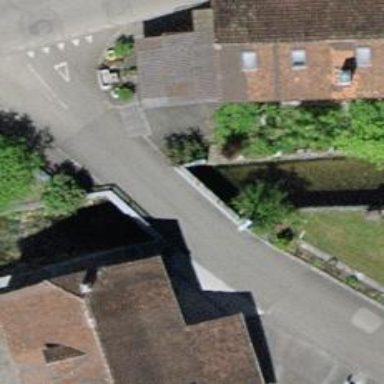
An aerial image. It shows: Residential road with bridge.